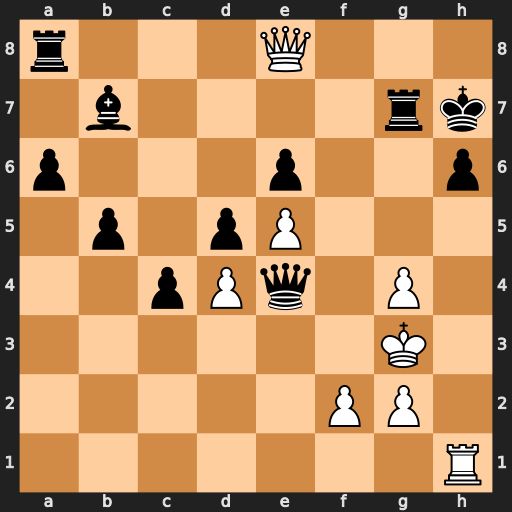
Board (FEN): r3Q3/1b4rk/p3p2p/1p1pP3/2pPq1P1/6K1/5PP1/7R
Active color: w
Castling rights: -
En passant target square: -
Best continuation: Rxh6+ Kxh6 Qh5#